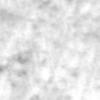
Label: no_change